Question: once again I am trying to render markdown in NextJS/React. For some reason my code didn't work, here it is:
'''
import ReactMarkdown from "react-markdown";
import gfm from 'remark-gfm';
const PostContent = () => {
const source = '
# Hello, world!
---
~this doesn't work.~
'
return (
<ReactMarkdown remarkPlugins={[gfm]} children={source} />
);
};
export default PostContent;
'''
Rather than rendering markdown, it outputs the text as normal and as if it were JSON:

Can anyone tell me why this is happening and how to solve it? Thanks!
I can't provide anymore details as this is the code.
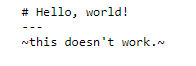
Answer: You need to remove the first empty line and all the spaces at the beginning of each line.
It might look weird - but that is what 'ReactMarkdown' expects you to do.
Your component will end up looking like this: notice the "strange" spacing inside the backticked text.
'''
import ReactMarkdown from "react-markdown";
import gfm from 'remark-gfm';
const PostContent = () => {
const source = '
# Hello, world!
---
~this doesn't work.~
'
return (
<ReactMarkdown remarkPlugins={[gfm]} children={source} />
);
};
export default PostContent;
'''
<URL>